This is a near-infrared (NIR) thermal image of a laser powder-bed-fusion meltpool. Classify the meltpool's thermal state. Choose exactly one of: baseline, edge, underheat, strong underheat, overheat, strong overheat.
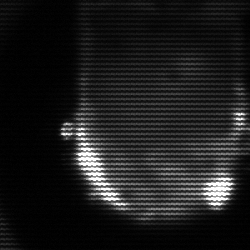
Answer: baseline